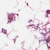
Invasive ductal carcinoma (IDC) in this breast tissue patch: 0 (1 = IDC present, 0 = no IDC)